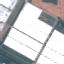
Land use / land cover: Industrial